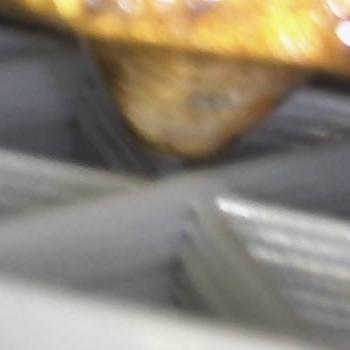
Flow rate: 100%